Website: apple
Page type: address-validator
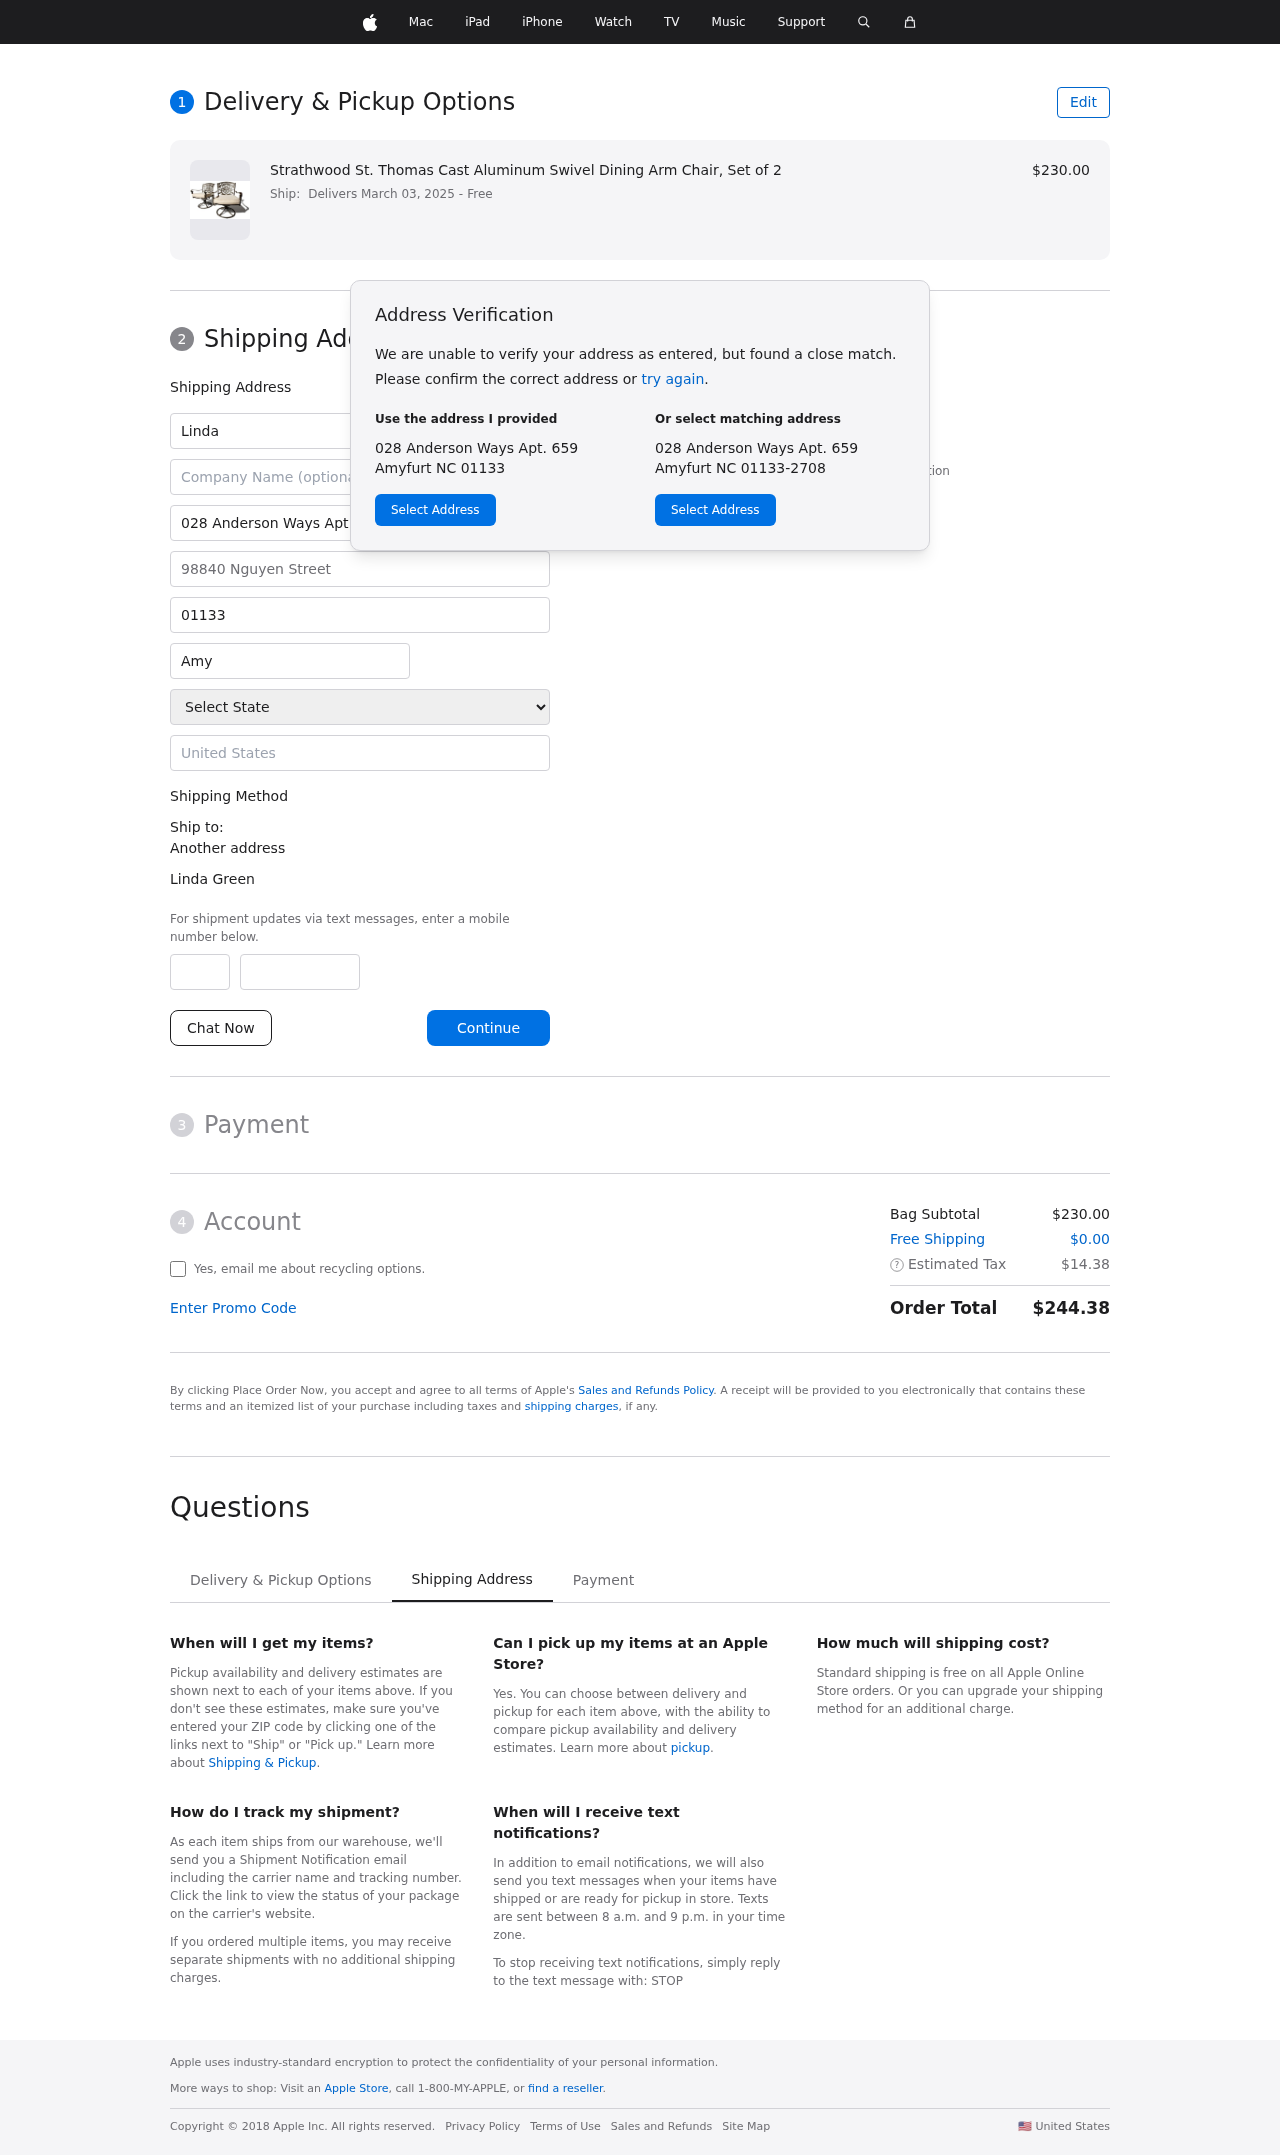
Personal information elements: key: PII_CITY
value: Amyfurt
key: PII_COUNTRY
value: United States
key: PII_FIRSTNAME
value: Linda
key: PII_FULLNAME
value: Linda Green
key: PII_LASTNAME
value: Green
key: PII_PHONE_AREA
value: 622
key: PII_PHONE_SUFFIX
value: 6405
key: PII_POSTCODE
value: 01133
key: PII_STATE
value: North Carolina
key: PII_STREET
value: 028 Anderson Ways Apt. 659
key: PII_STREET2
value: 98840 Nguyen Street
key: PII_CITY_STATE_ZIP
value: Amyfurt NC 01133
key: PII_STATE_ABBR
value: NC
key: PII_POSTCODE_FULL
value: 01133
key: PII_POSTCODE_NUMERIC
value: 1133
Product elements: key: PRODUCT1_NAME
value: Strathwood St. Thomas Cast Aluminum Swivel Dining Arm Chair, Set of 2
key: PRODUCT1_PRICE
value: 230
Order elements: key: ORDER_DELIVERY_DATE
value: Delivers March 03, 2025
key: ORDER_SUBTOTAL
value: $230.00
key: ORDER_SHIPPING_COST
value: $0.00
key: ORDER_TAX
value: $14.38
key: ORDER_TOTAL
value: $244.38